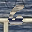
Label: 6